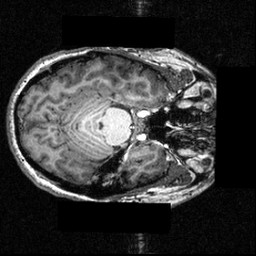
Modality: T1w
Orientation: axial
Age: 24
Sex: male
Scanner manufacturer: siemens
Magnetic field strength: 3.951 T
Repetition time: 1.5 s
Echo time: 0.00335 s